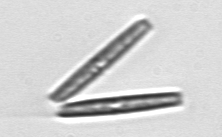
Label: Thalassionema